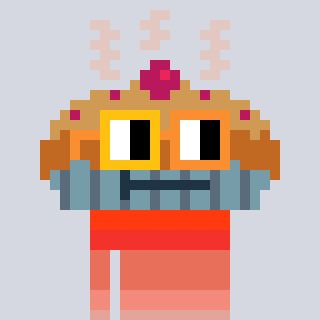
a pixel art character with square yellow and orange glasses, a pie-shaped head and a grayscale-colored body on a cool background